Question: In my app,I want to share some information in fb and twitter. In share concepts using SLComposeViewController. In my phone fb or twitter account is enable means it gives the alerts. if i click the "settings" button means the page move to . how can i achieve this help me!!

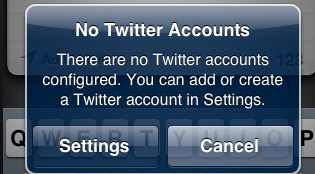
Answer: Implement the below code to navigate to iPhone settings:
'''
- (void)alertView:(UIAlertView *)alertView clickedButtonAtIndex:(NSInteger)buttonIndex
{
if(alertView.tag == YOUR_ALERT_VIEW_TAG && buttonIndex == YOUR_SETTINGS_BUTTON_INDEX)
{
[[UIApplication sharedApplication] openURL:[NSURL URLWithString:UIApplicationOpenSettingsURLString]];
}
}
'''
And about going back to your app after login to fb or twitter, I guess, that wont be possible because you will be then using APPLE's control to login into the fb or twitter.
For Facebook, maybe you could try Facebook SDK to share and check login from within the app. Have a look at the following document:
<URL>
and <URL>